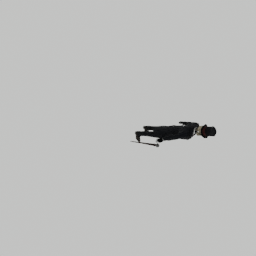
Label: people